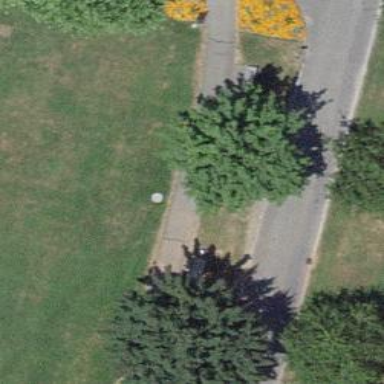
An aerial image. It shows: Brown bench.